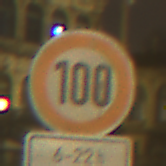
Verkehrszeichen: Geschwindigkeit100
Zusatzzeichen unten: ZeitangabenMitBeschraenkungAufWochentage4
Umgebung: Outdoor, Urban
Tageszeit: Night
Wetter: Overcast
Licht: Artificial
Jahreszeit: NotSpecified
Kontrast: HighContrast